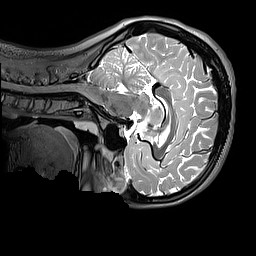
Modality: T2w
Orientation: sagittal
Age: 12
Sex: female
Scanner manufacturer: siemens
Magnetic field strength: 3 T
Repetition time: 3.2 s
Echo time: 0.408 s